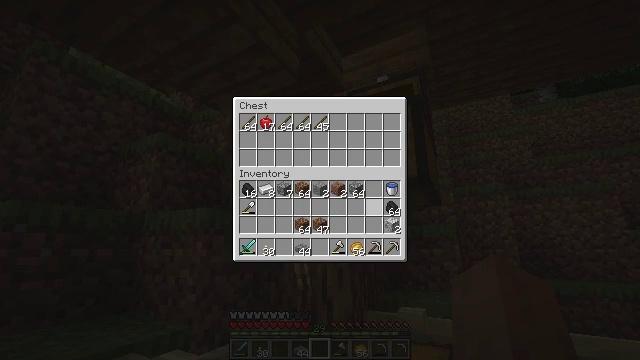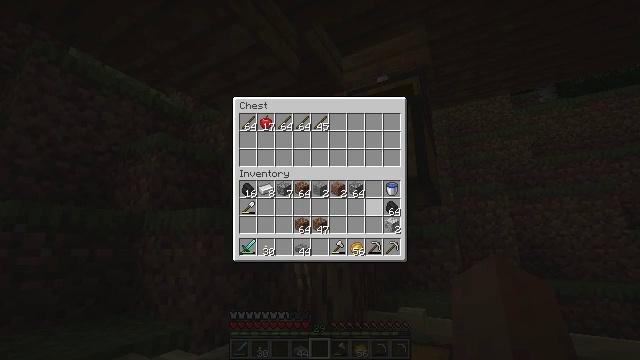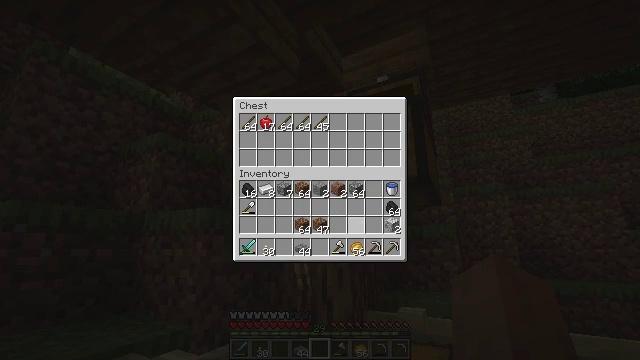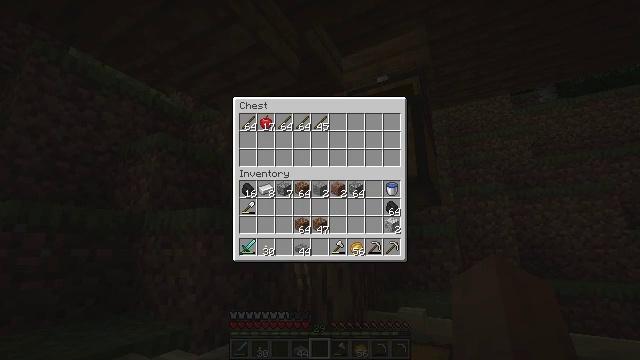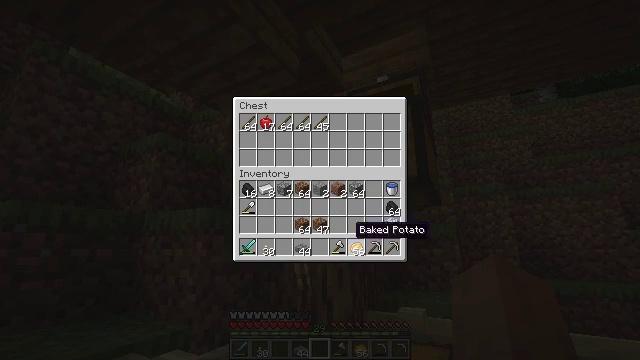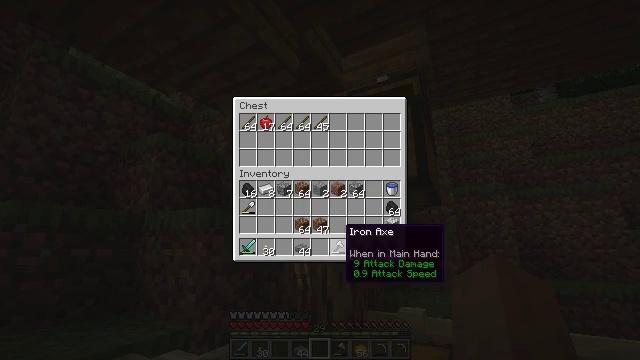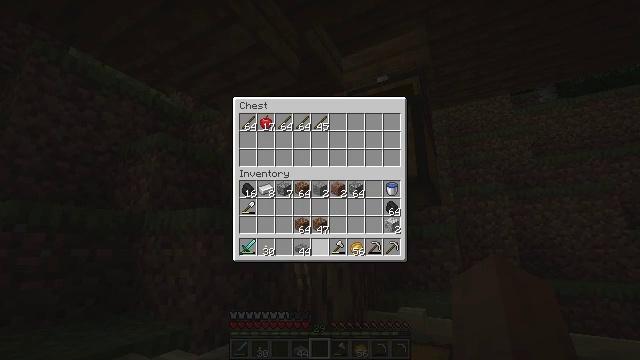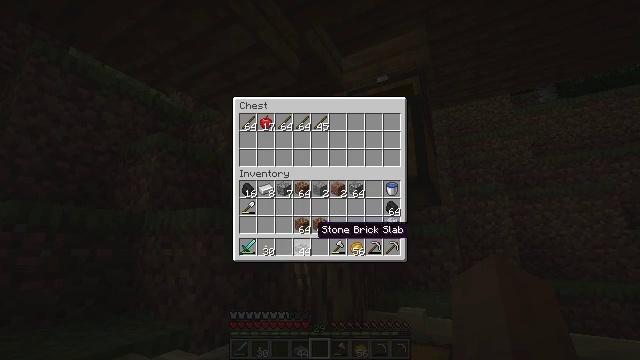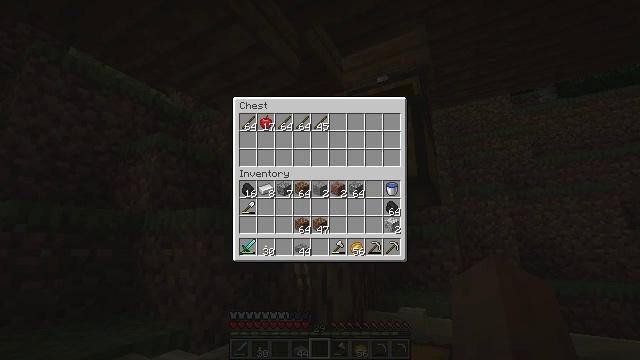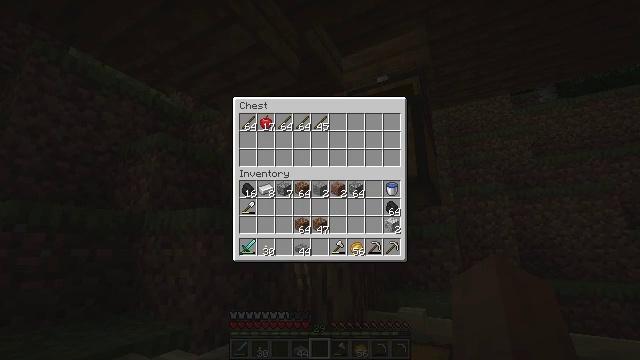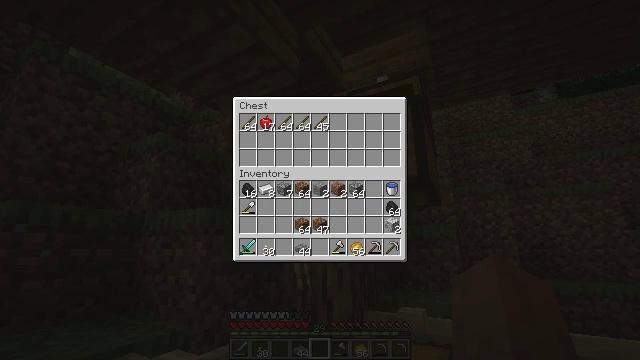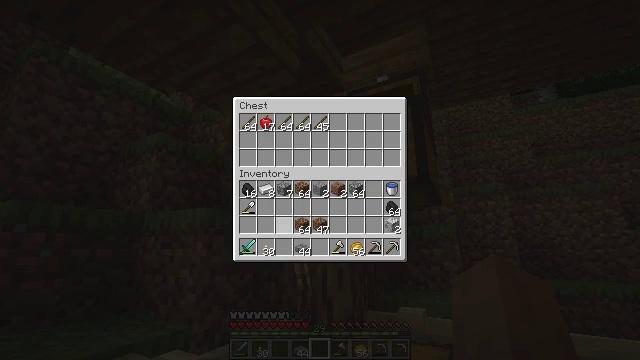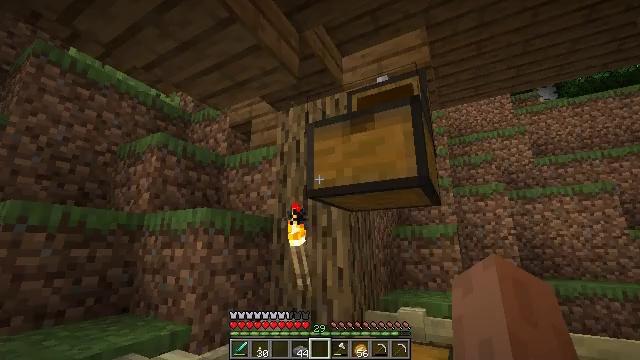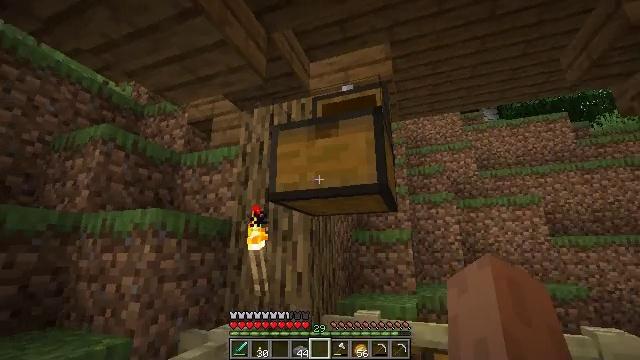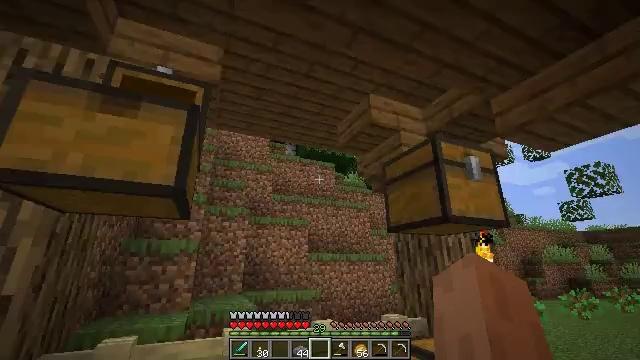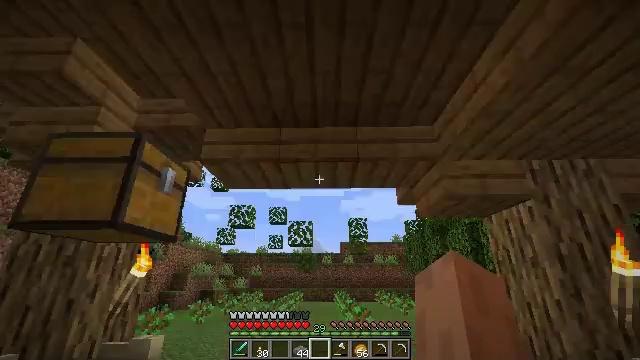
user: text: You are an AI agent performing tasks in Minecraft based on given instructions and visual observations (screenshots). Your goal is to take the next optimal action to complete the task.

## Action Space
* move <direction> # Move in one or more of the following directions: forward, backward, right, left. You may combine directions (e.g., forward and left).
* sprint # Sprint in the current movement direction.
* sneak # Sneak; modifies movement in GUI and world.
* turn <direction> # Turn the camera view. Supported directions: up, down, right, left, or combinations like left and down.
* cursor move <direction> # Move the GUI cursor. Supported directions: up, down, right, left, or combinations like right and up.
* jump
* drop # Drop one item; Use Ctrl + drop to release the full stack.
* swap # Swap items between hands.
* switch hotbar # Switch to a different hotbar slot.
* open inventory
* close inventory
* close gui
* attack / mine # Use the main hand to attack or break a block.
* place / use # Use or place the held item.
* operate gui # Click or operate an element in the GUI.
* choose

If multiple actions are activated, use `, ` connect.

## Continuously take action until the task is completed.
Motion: motion action
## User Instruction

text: Harvest birch logs from birch trees.
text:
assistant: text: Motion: sneak, cursor move down
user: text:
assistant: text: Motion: sneak, cursor move left and down
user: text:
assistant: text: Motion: sneak, cursor move left and down
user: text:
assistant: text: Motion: sneak
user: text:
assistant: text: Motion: sneak, cursor move left
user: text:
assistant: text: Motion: sneak, cursor move left
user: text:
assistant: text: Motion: sneak, cursor move left
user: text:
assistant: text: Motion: cursor move left
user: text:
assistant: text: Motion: no_op
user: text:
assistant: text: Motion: cursor move left
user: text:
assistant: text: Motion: no_op
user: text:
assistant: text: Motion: close inventory
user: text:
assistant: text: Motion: turn right, close inventory
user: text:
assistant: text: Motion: turn right and up, close inventory
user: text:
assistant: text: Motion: turn right and up, close inventory
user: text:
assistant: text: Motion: turn right
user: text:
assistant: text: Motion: turn right and down
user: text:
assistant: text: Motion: no_op
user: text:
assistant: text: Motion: move forward, turn right and down
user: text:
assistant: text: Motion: move forward, turn down
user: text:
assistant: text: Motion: move forward
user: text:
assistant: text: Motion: move forward
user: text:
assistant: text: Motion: no_op
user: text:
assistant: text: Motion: move forward
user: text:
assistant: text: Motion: move forward
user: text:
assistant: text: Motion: move forward
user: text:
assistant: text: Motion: move forward, turn left and down
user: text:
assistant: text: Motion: move forward and move left, turn left and down
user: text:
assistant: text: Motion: move forward and move left, turn left and down
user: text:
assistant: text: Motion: move forward and move left, turn left and down